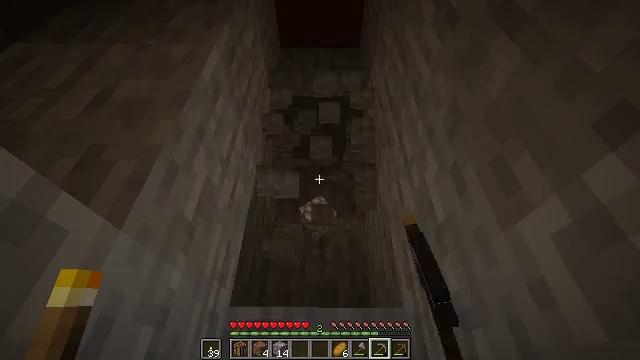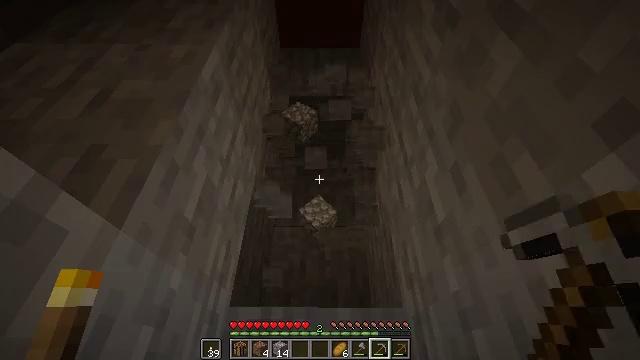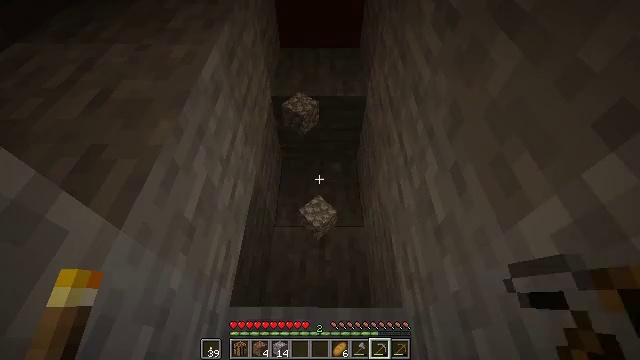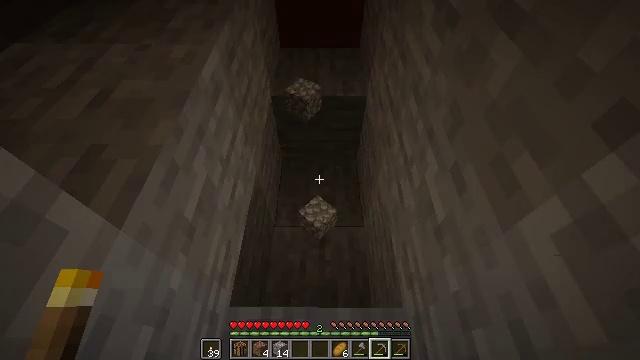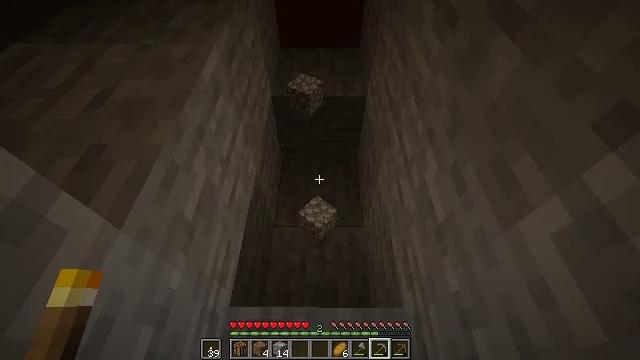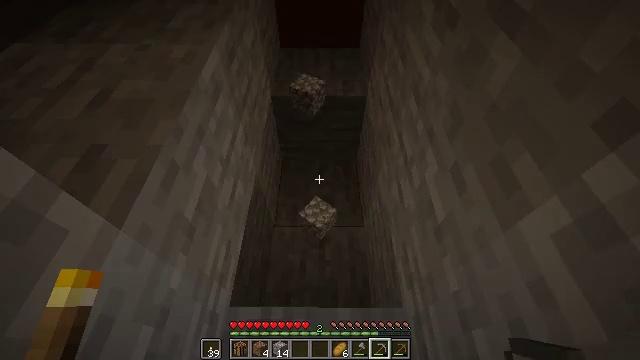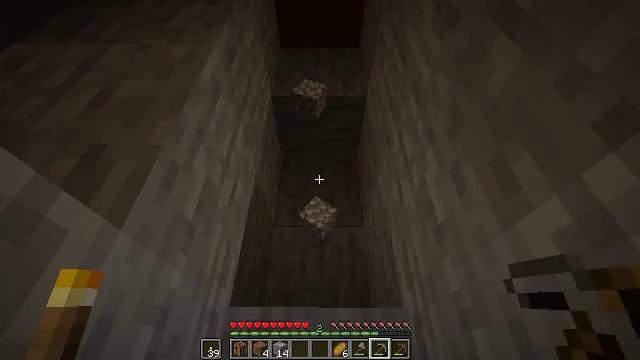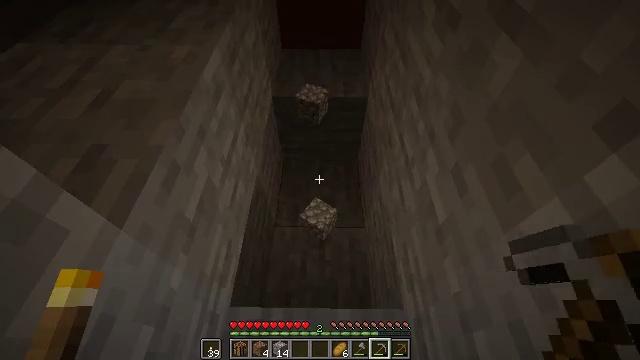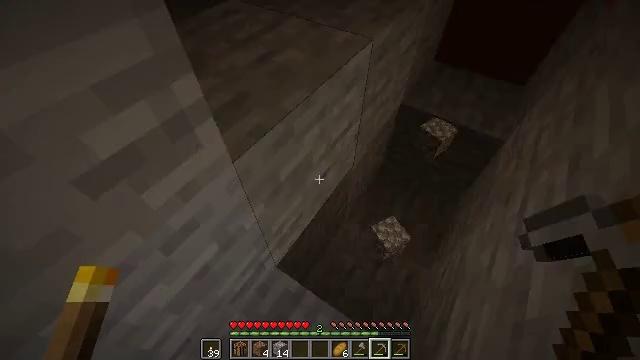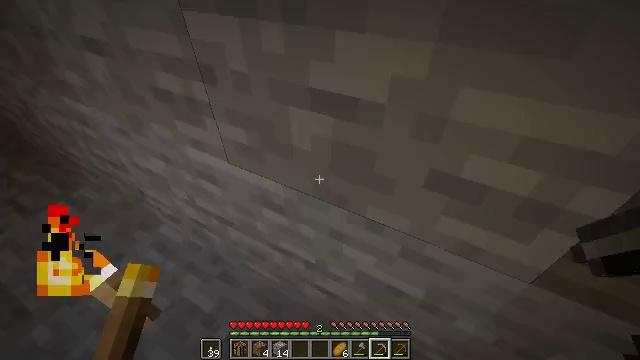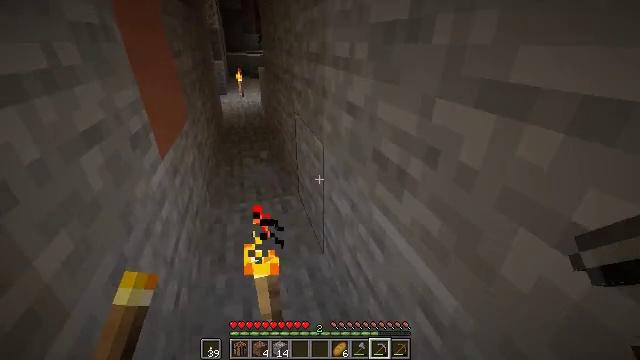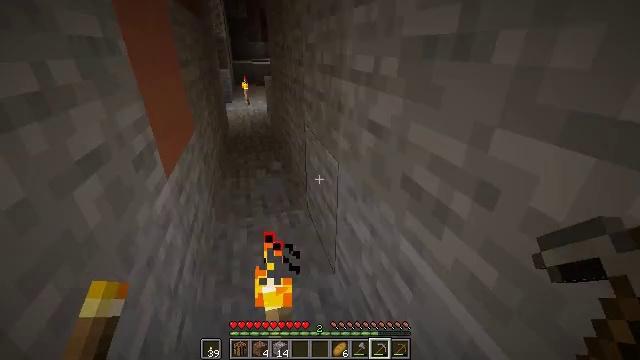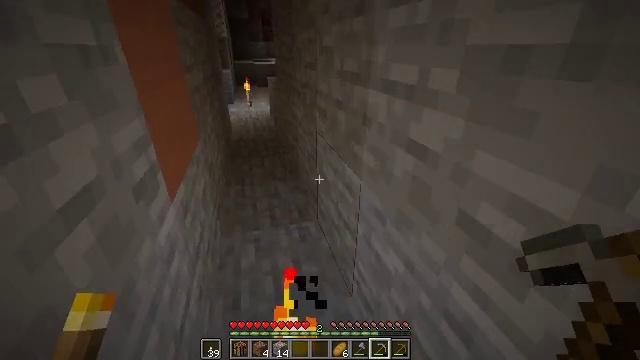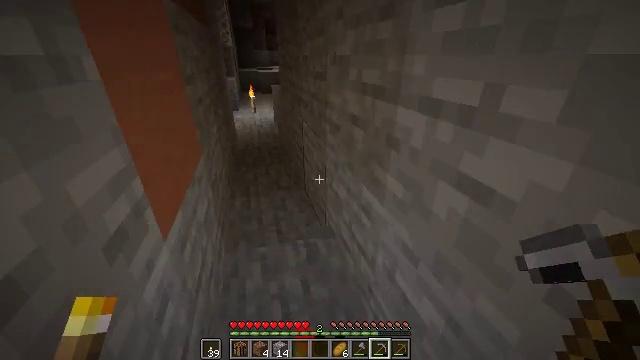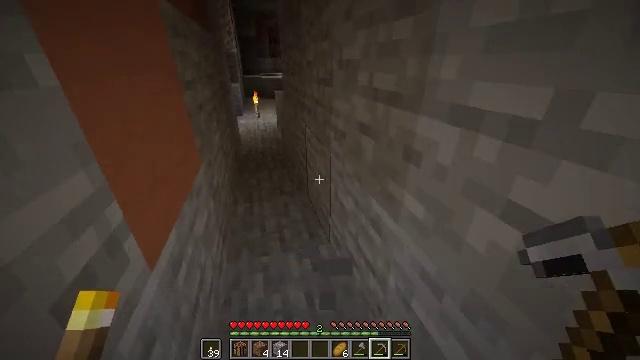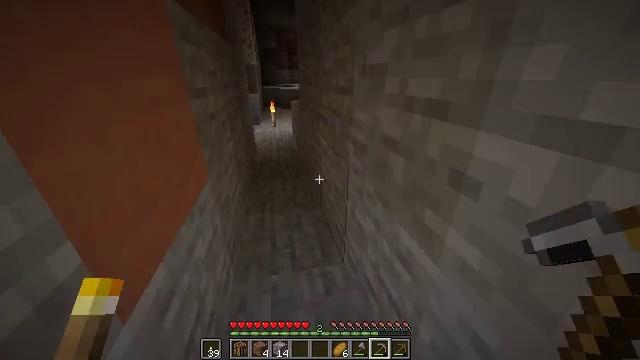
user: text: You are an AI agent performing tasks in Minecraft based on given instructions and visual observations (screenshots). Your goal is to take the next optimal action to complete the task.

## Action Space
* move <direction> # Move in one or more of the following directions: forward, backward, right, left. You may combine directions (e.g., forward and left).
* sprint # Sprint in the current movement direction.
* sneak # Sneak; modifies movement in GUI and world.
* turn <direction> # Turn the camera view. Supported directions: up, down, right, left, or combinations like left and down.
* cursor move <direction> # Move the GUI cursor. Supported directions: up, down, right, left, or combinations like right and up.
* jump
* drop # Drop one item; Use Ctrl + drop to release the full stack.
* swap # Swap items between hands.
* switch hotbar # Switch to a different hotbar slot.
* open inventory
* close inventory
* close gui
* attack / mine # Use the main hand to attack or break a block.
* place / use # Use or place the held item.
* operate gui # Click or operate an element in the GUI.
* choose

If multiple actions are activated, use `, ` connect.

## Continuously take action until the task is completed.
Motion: motion action
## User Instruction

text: Dig up the terracotta.
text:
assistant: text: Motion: no_op
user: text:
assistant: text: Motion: no_op
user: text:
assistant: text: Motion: no_op
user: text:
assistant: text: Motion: no_op
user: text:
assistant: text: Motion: no_op
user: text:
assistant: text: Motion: no_op
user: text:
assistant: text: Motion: no_op
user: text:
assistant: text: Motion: turn left
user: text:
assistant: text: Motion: move forward and move left, turn left and up
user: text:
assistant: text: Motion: move forward and move left, turn left and up
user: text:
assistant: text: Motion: move forward and move left, turn up
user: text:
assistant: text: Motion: move forward, sprint
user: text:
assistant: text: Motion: move forward, sprint
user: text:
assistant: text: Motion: move forward, sprint
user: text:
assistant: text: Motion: move forward, sprint, turn left and up
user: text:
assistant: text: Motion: move forward, sprint, turn left and up
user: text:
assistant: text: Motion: move forward, sprint, turn left and up
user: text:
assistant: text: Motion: move forward, sprint, turn left and up
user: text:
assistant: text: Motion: move forward, sprint
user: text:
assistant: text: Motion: move forward, sprint
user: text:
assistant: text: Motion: move forward, sprint
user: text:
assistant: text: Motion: move forward, sprint
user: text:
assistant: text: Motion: move forward, sprint
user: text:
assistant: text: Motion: move forward, sprint
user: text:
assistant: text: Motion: move forward, sprint
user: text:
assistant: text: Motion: move forward, sprint
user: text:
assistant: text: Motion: move forward, sprint
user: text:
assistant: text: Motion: move forward, sprint
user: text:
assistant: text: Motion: move forward, sprint
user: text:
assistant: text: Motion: move forward, sprint